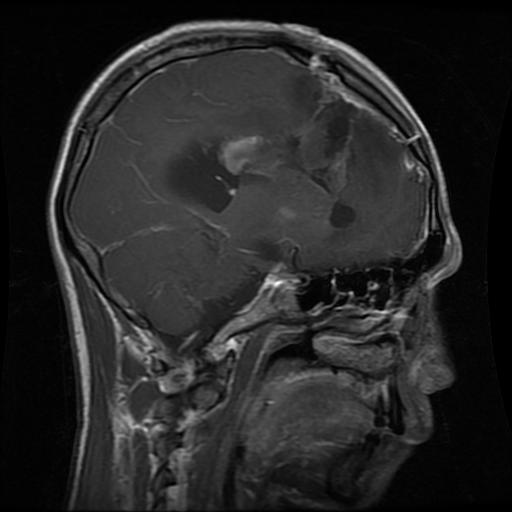
Label: glioma